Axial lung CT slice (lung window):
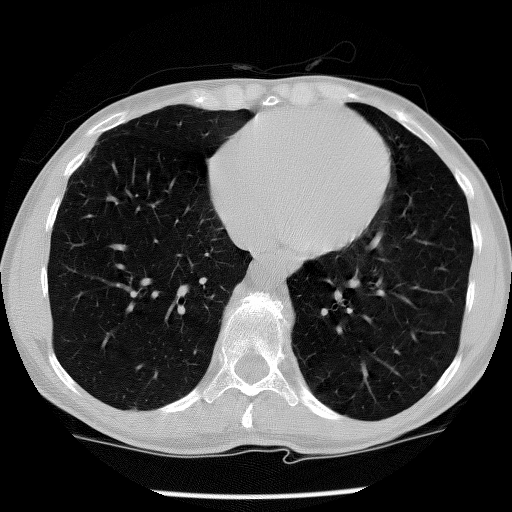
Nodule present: no